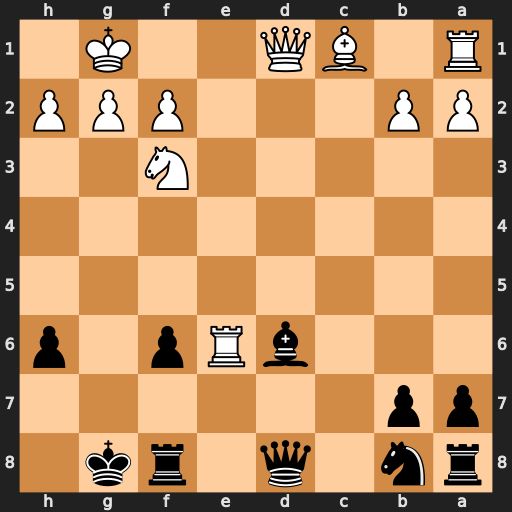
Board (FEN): rn1q1rk1/pp6/3bRp1p/8/8/5N2/PP3PPP/R1BQ2K1
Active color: b
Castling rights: -
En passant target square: -
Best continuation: Bxh2+ Kxh2 Qxd1